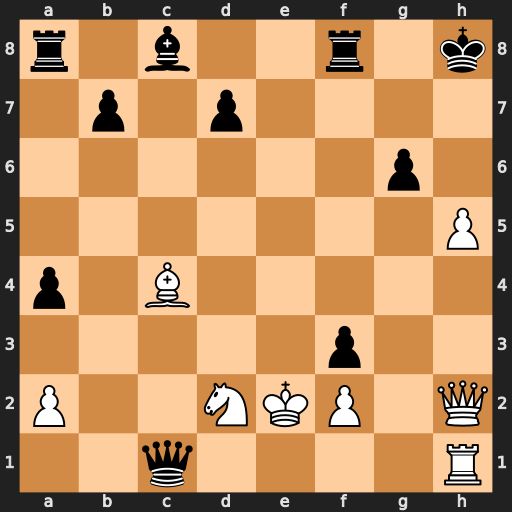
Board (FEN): r1b2r1k/1p1p4/6p1/7P/p1B5/5p2/P2NKP1Q/2q4R
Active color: w
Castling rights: -
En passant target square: -
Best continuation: Kd3